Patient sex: M
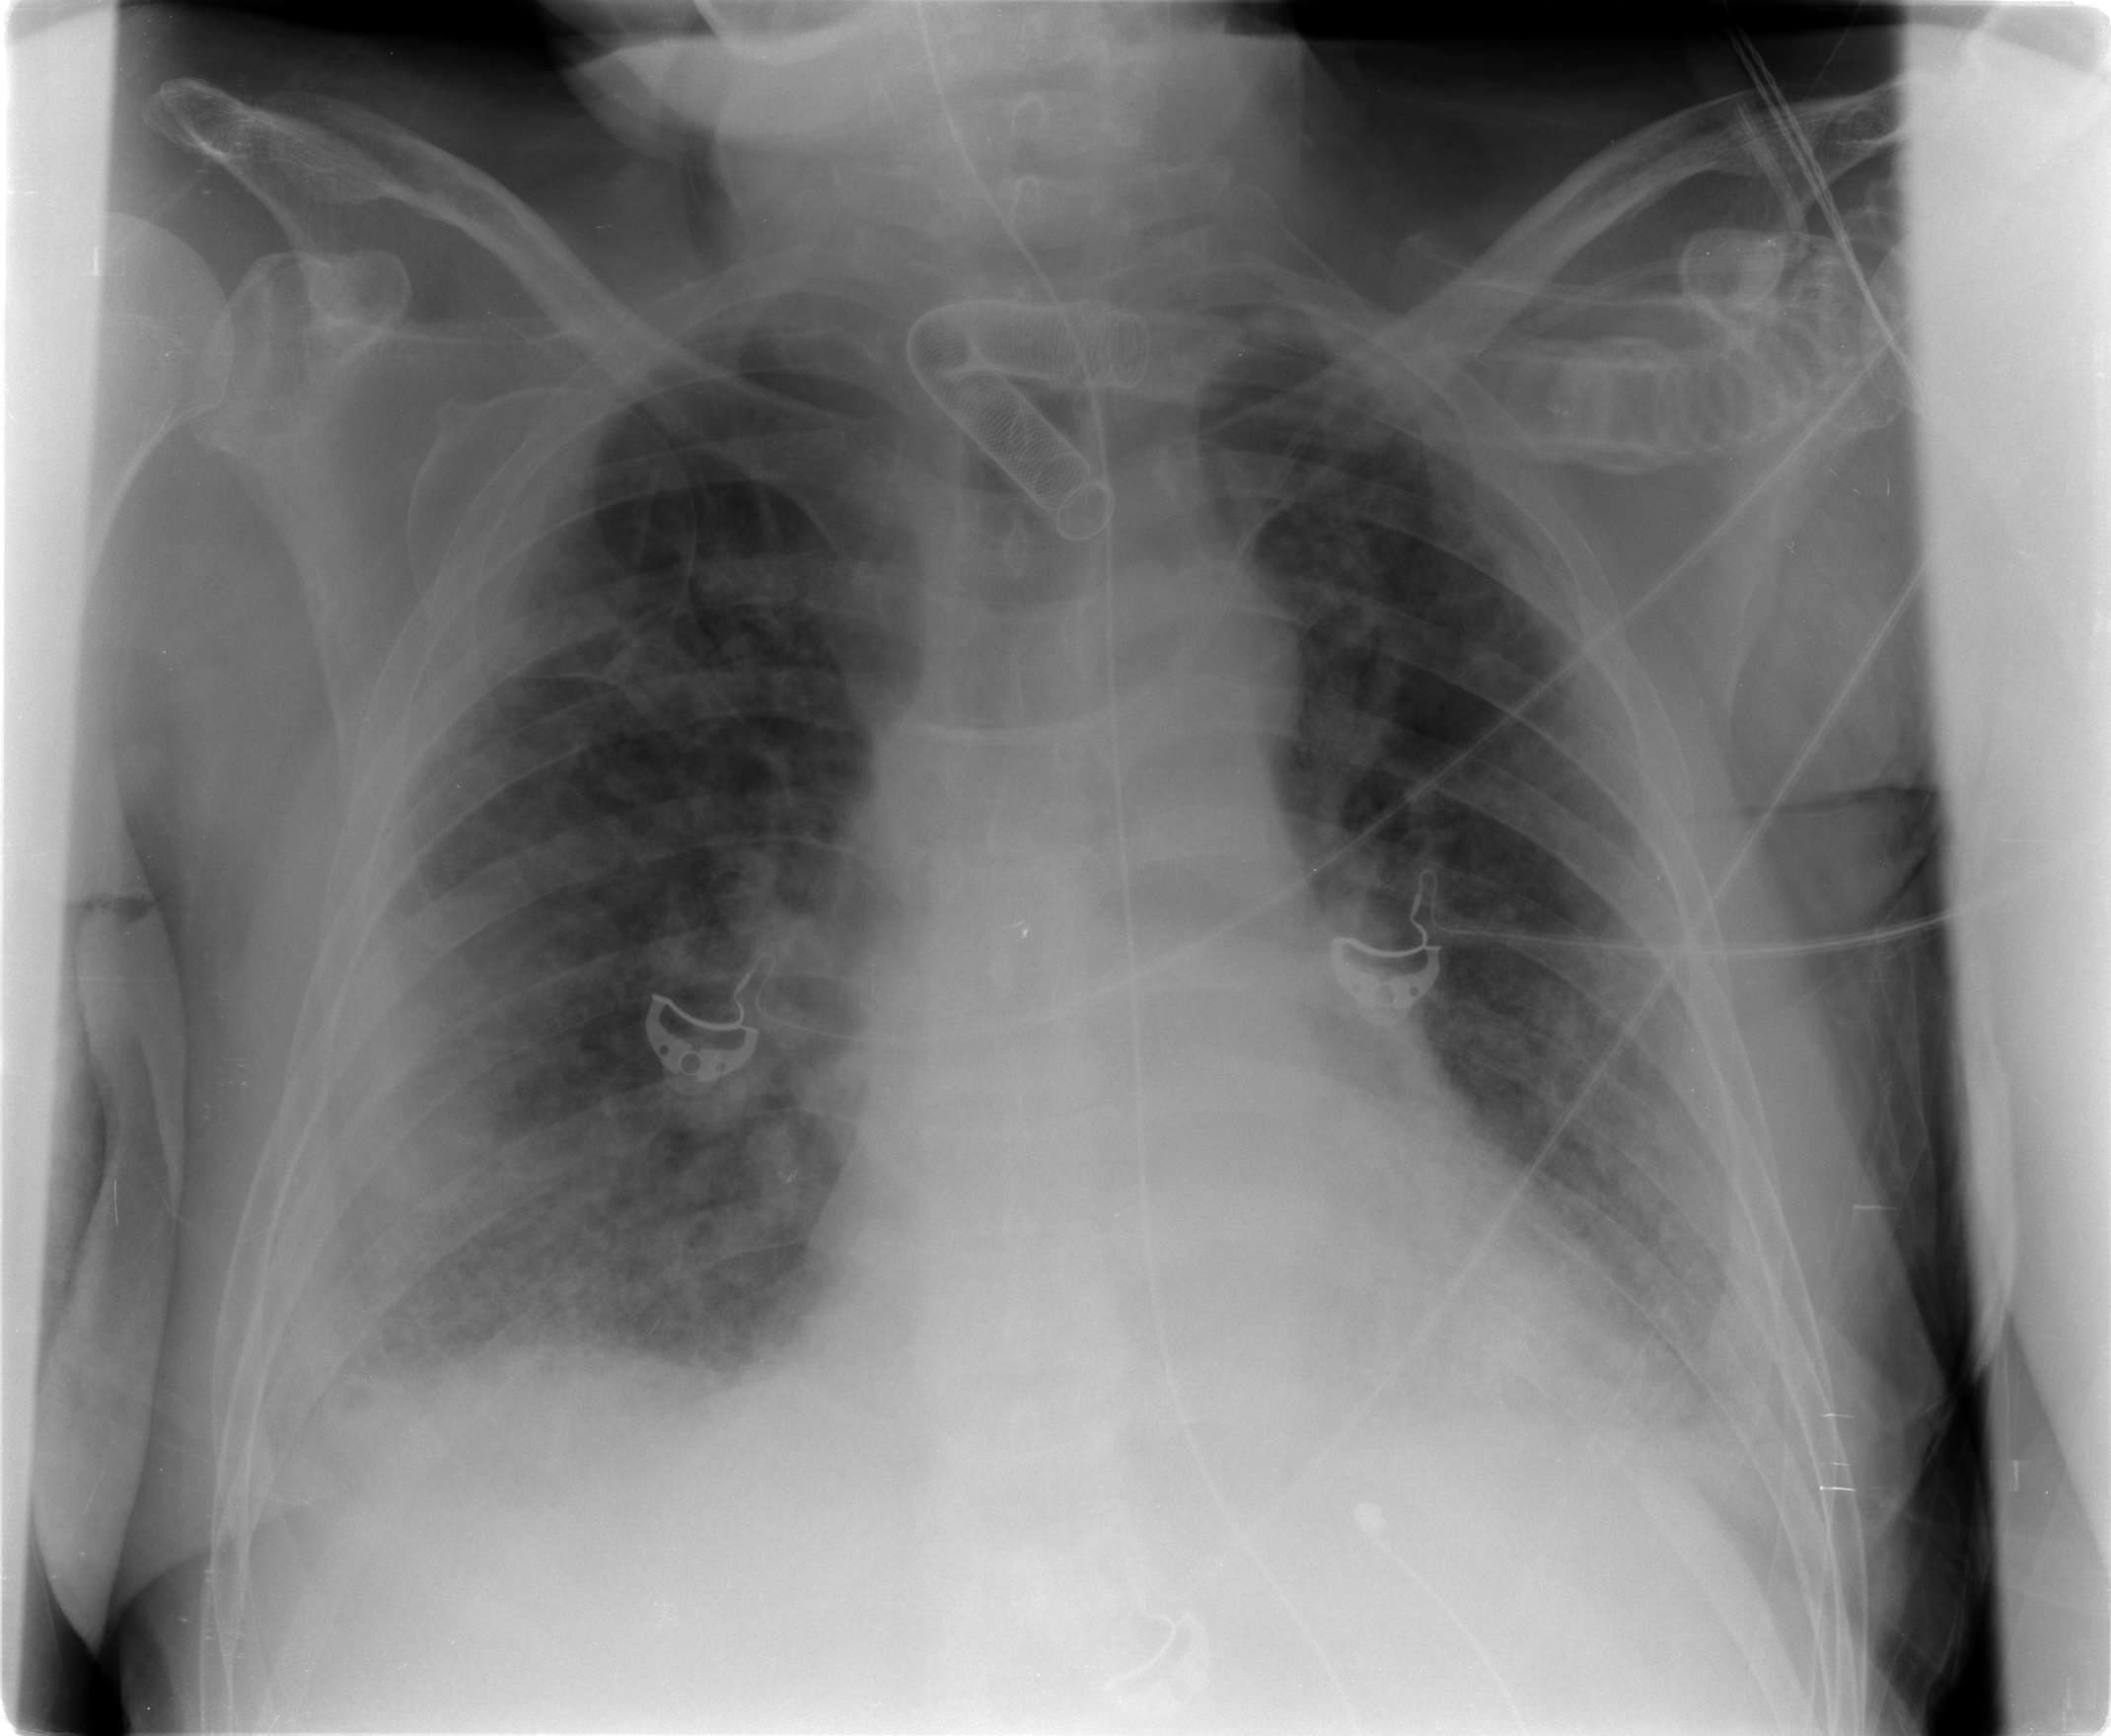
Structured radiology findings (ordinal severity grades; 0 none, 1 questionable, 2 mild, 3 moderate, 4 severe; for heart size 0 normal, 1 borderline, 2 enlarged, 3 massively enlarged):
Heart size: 2
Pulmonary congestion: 2
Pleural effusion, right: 0
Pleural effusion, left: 0
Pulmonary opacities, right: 3
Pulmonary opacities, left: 3
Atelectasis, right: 1
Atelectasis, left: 1